Question: What I am planning to do is make 360 lines that every one of it points to a different angle and it all will be around the cursor
so line 1 will be in angle 1 and line 2 in angle 2
and I want it to be around the cursor
'''
def redraw(event):
cv.delete("all")
length = 100
xorigin = event.x - 250
yorigin = event.y - 250
newx = (xorigin - 500)*numpy.cos(45 * numpy.pi / 360)
newy = (xorigin - 250)*numpy.sin(45 * numpy.pi / 360)
cv.create_line(xorigin+250,yorigin+250,newx,newy, fill="red")
'''
I've tried to make it one line for testing but the line is not from the angle i want + the origin(cursor) kinda broken
so basically what I am trying to do:

so the cursor will be like the circle
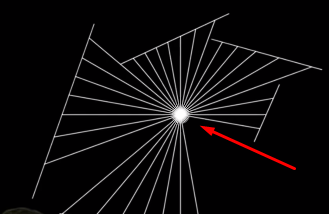
Answer: I've found the solution! I'll go through and explain the code (and the math), but if you want to skip all that, a working example will be at the bottom.
---
## numpy.cos and numpy.sin use radians, not degrees
This causes some confusion: you want degrees, but you're getting incorrect values, because these functions calculate radians. Well, to use a radians function to calculate degrees, you need to <URL>' functions with degrees will look like this:
'''
# Calculate the cosine of 45deg like this: cos (45 * ( / 180))deg
degrees = 45
numpy.cos(degrees*(numpy.pi/180))
# Calculate the sine of 45deg like this: sin (45 * ( / 180))deg
degrees = 45
numpy.sin(degrees*(numpy.pi/180))
'''
## Getting line coords from mouse position
Let's think of your line as a right triangle, where point is the location of the mouse, point is the other end of the line, angle is the angle of the line relative to the x-axis, side is the line you want to draw, and itself represents the length of the line:
'''
B
| | | | \ h
y | | | |_ adeg \
|_|______ x A
'''
You have the '(x, y)' coordinates for already: 'xorigin' and 'yorigin'. The '(x, y)' coordinates for are simply the lengths of each leg of the triangle subtracted from 's coordinates.
In other words, = - , and = - .
But how do we get and ? Well, we know that = / , so we can solve for , and get = * . Doing the same thing for and , we get = * .
## Applying these formulas in Python
Alright, let's convert these formulas into valid Python! In the wonderful imaginary world of computers, a right triangle can have an angle measure of any size, so we don't need to worry about giving an angle measure that's too big.
To keep things simple, we're going to create our own 'sin()' and 'cos()' functions that automatically convert the degrees to radians:
'''
def cos(degrees):
return numpy.cos(degrees*(numpy.pi/180))
def sin(degrees):
return numpy.sin(degrees*(numpy.pi/180))
'''
Here, we apply the formulas = - , and = - , replacing and with * and * , respectively:
'''
newx = xorigin - (length * cos(d))
newy = yorigin - (length * sin(d))
'''
Where 'd' is any number of degrees starting at leg and rotating clockwise.
---
## Putting it all together
Now for a demonstration program. You mentioned in your question that you wanted to create a full circle of lines: well, this program does just that. It loops through all the degrees and draws a line at each angle measure, starting at 1deg and continuing through to 360deg.
Remember, the degrees start at the left half of the x-axis, so a line with an angle measure of 1deg will look like this:
<URL>
'''
import numpy, tkinter
root = tkinter.Tk()
canvas = tkinter.Canvas(root)
canvas.pack(expand=True, fill="both")
def cos(degrees):
return numpy.cos(degrees*(numpy.pi/180))
def sin(degrees):
return numpy.sin(degrees*(numpy.pi/180))
def redraw(event):
canvas.delete("all")
length = 100
xorigin = event.x
yorigin = event.y
# Loop through all the degrees of the circle, drawing a line for each one
for d in range(0, 360):
newx = xorigin - (length * cos(d))
newy = yorigin - (length * sin(d))
canvas.create_line(xorigin, yorigin, newx, newy, fill="red")
canvas.bind("<Motion>", redraw)
root.mainloop()
'''
Hope this helps, and let me know if you have any questions about this answer!